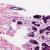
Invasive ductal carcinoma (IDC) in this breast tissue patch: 0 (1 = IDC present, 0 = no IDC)